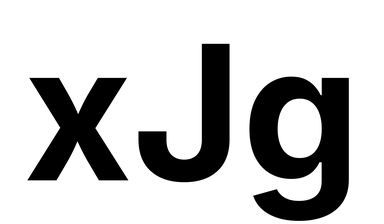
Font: Inter_Bold